Aerial crown-view tile of a tropical tree (Barro Colorado Island, Panama), acquired 20241216:
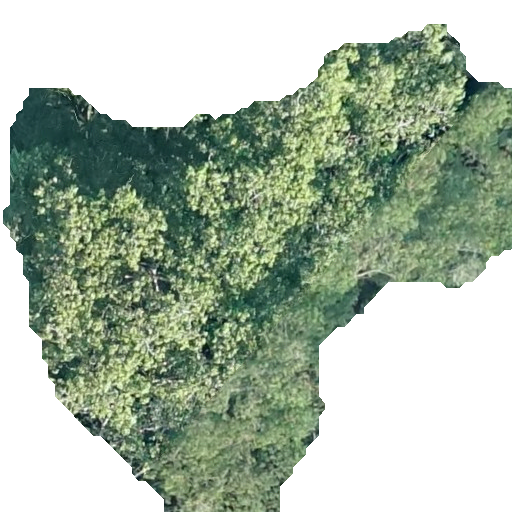
Species: Hura crepitans
GBIF accepted scientific name: Hura crepitans
Crown area: 232.969 m²